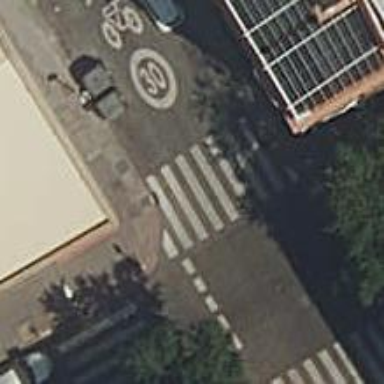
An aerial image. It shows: Uncontrolled road crossing.